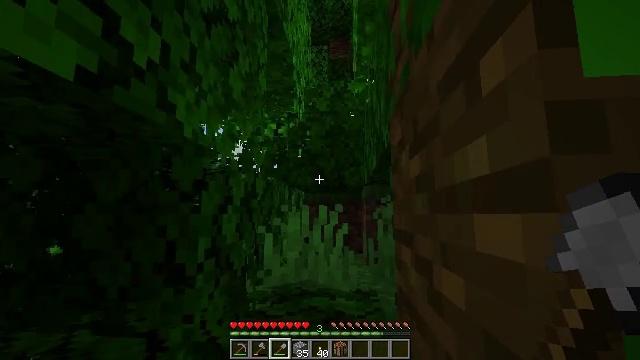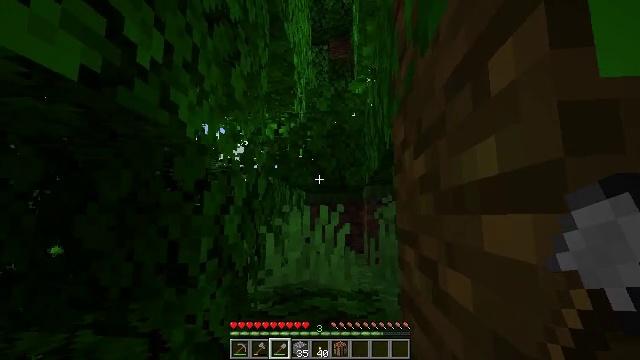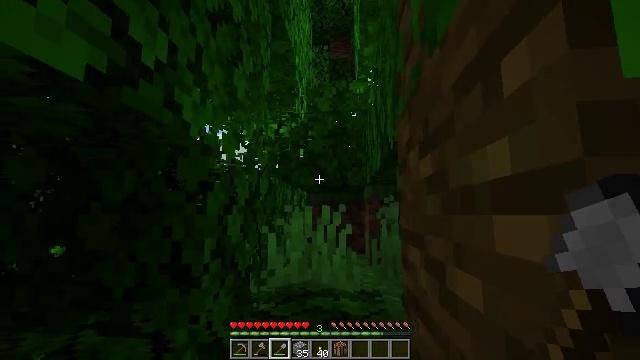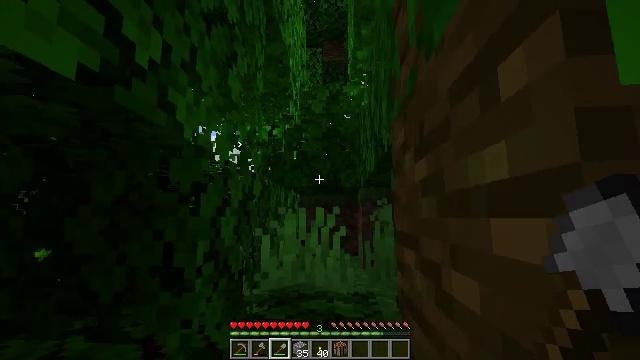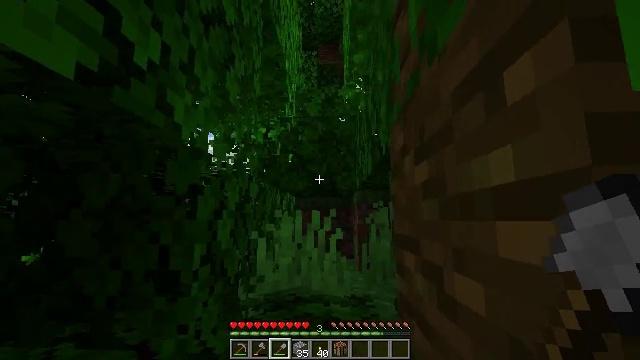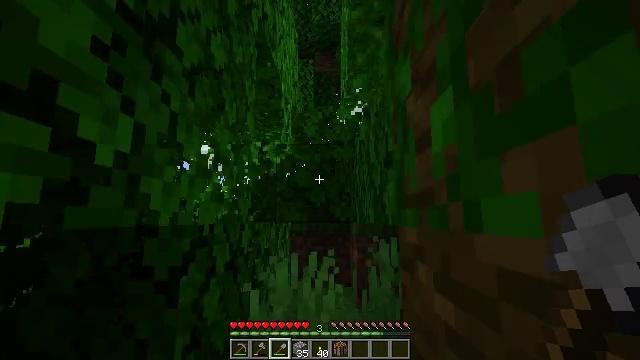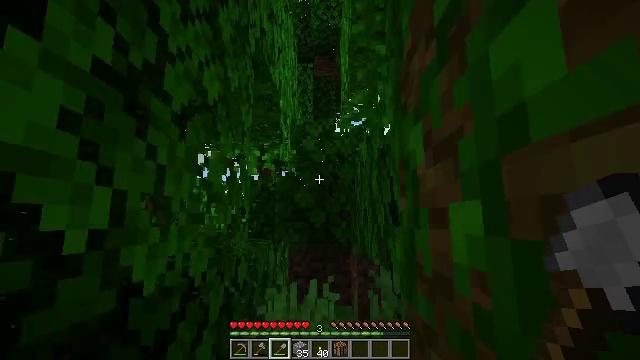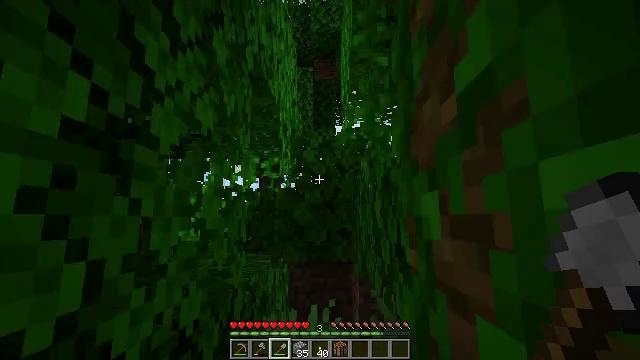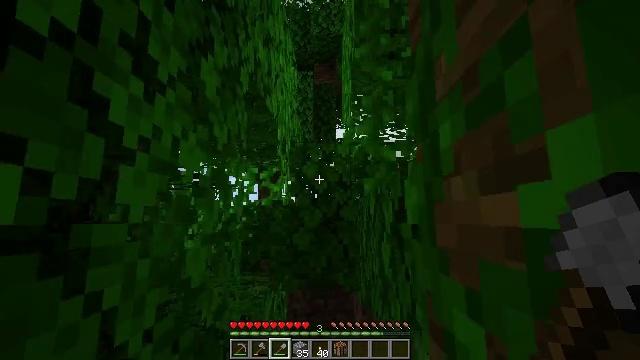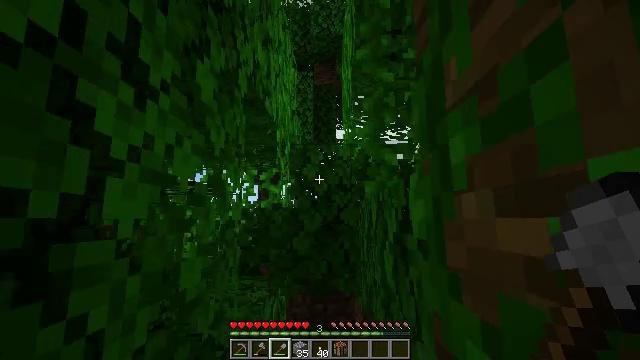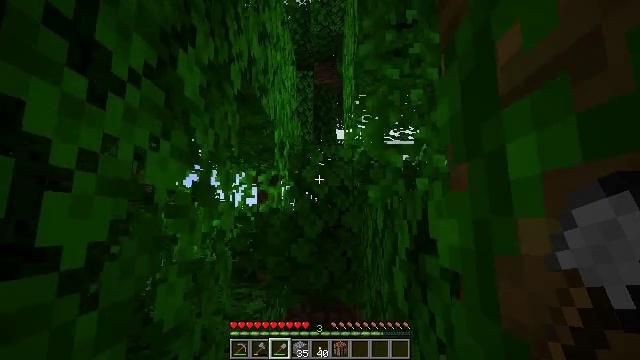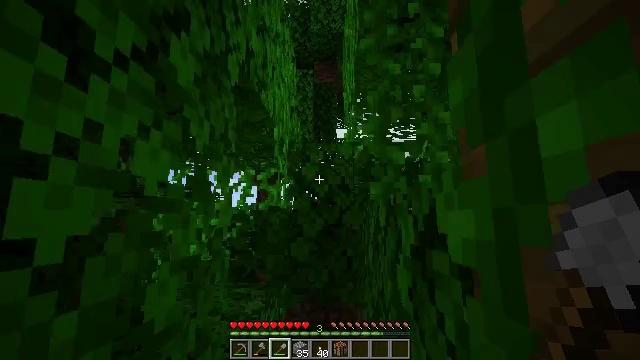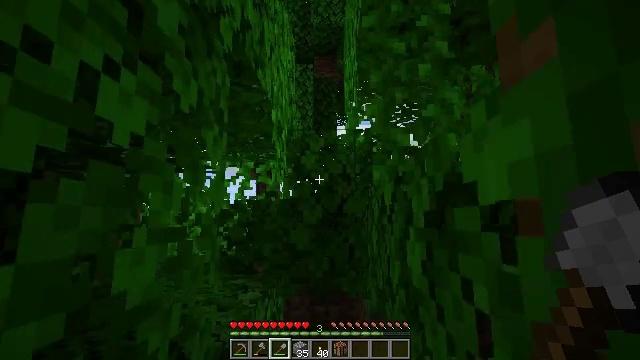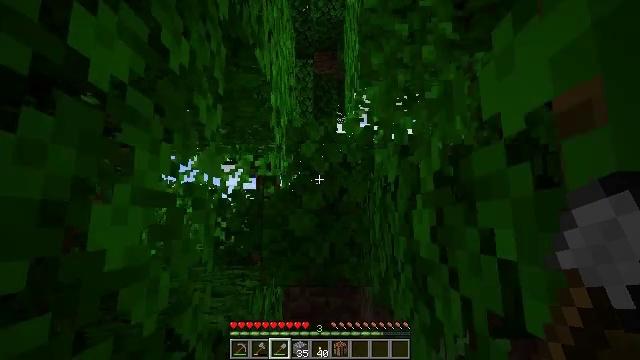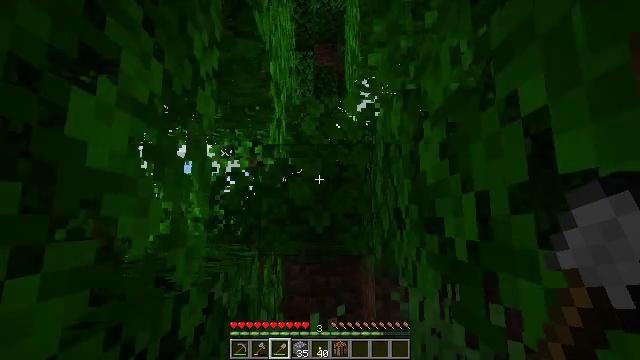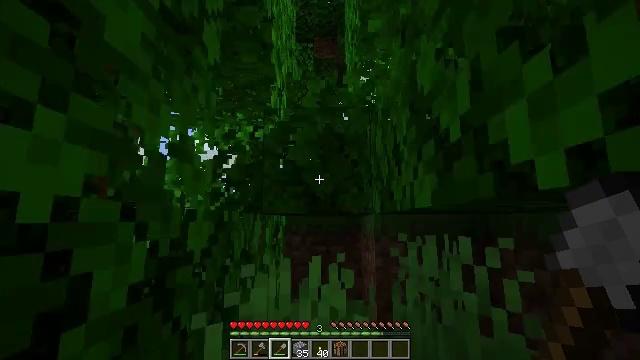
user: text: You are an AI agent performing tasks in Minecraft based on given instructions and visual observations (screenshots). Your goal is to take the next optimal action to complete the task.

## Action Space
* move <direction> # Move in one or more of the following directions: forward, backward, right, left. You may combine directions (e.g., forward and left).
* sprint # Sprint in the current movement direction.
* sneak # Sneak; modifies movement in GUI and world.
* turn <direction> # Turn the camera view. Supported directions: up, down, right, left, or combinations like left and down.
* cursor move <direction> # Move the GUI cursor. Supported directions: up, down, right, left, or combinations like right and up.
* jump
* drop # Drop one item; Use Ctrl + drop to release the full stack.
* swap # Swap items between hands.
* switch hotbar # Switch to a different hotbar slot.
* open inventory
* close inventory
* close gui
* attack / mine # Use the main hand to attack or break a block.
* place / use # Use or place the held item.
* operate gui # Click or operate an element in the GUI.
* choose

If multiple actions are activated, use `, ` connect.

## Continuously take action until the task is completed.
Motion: motion action
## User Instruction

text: Collect jungle leaves by breaking them.
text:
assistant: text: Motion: move forward
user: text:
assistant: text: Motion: move forward
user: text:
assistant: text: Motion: move forward, turn right
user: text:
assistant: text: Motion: move forward, turn right
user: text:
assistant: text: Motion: move forward, jump
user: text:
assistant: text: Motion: move forward, jump
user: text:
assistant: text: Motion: move forward, jump
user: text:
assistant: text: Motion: move forward, jump
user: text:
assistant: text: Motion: move forward
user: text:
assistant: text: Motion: move forward
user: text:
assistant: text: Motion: move forward
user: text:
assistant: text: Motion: move forward
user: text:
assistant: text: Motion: move forward
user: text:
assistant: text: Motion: move forward
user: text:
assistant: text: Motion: move forward
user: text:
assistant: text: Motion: move forward
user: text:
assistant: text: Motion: move forward
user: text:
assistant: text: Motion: move forward
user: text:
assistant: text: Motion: move forward, jump
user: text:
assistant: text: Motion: move forward, jump
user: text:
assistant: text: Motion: move forward, jump
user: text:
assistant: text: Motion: move forward, jump
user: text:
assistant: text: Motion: move forward, jump
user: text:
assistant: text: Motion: move forward, turn left
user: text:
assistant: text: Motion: move forward, turn left
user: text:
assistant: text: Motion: move forward
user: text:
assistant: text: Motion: move forward
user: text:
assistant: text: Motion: move forward
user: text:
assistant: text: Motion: move forward
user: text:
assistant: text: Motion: move forward